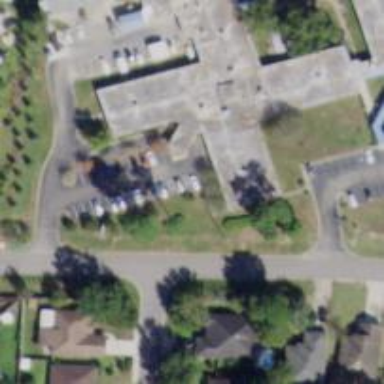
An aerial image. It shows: Parking space.